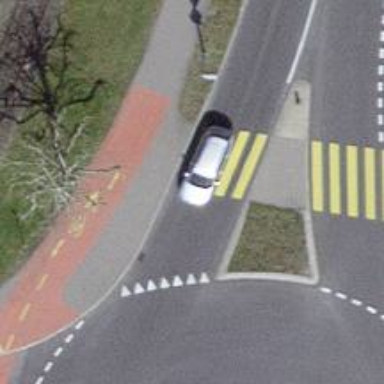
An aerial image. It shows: Uncontrolled zebra crossing with zebra markings.